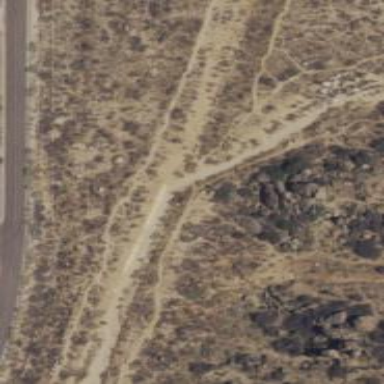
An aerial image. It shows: Path with excellent trail visibility.